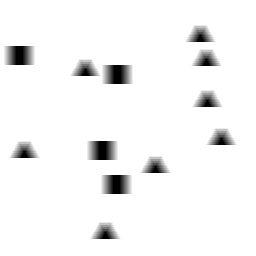
Squares: 4
Triangles: 8
Stars: 0
Total shapes: 12